Question: I've set cross-browser css3 bg transition
'''
background: #999; /* for non-css3 browsers */
filter: progid:DXImageTransform.Microsoft.gradient(startColorstr='#fff', endColorstr='#dadada'); /* for IE */
background: -webkit-gradient(linear, left top, left bottom, from(#fff), to(#dadada)); /* for webkit browsers */
background: -moz-linear-gradient(top, #ccc, #000); /* for firefox 3.6+ */
'''
But when i'm opening this page for example on Firefox it give me parse errors
Error in parsing value for 'background'. Declaration dropped. @ styles.css:43
Error in parsing value for 'filter'. Declaration dropped. @ styles.css:43

How can i prevent it?
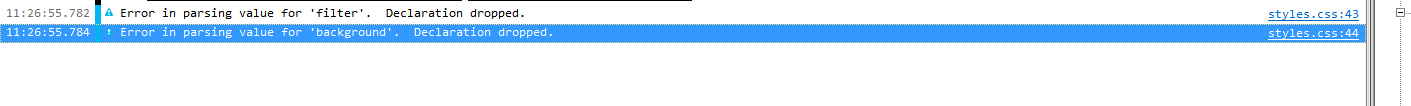
Answer: You can't stop those parse errors. Firefox doesn't understand the filter property and from Firefox's perspective, that webkit syntax is wrong. That's what happens when standards aren't finalized yet.